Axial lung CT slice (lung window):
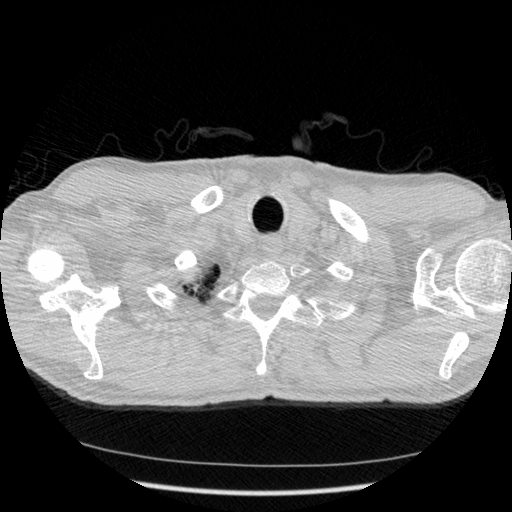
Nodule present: no